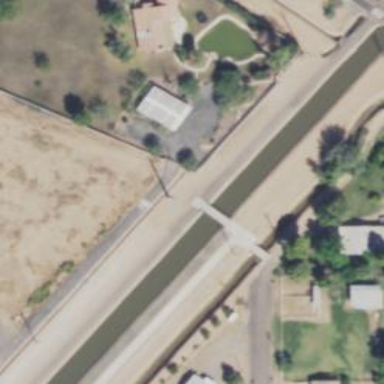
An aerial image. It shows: Footway bridge.